Aerial crown-view tile of a tropical tree (Barro Colorado Island, Panama), acquired 20241014:
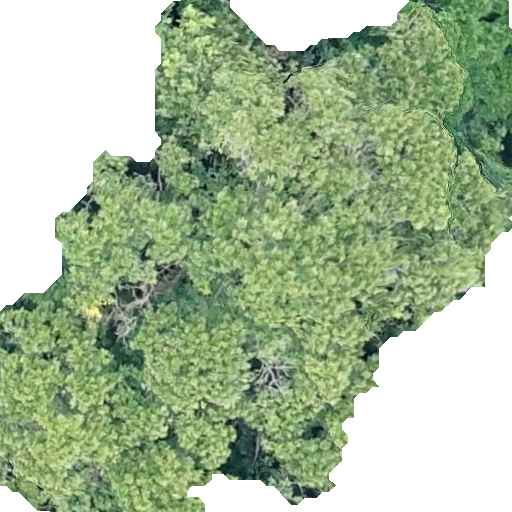
Species: Anacardium excelsum
GBIF accepted scientific name: Anacardium excelsum
Crown area: 301.234 m²